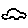
Label: car